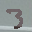
Label: 3